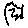
Label: zigzag